Interaction volume radius: 5 \u00c5
Interaction volume height: 25 \u00c5
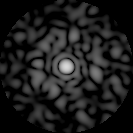
Disorder parameter: 0.8389